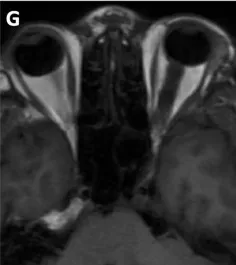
Postoperative. MRI. The mass is absent on both T1WI.
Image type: radiology (mri)